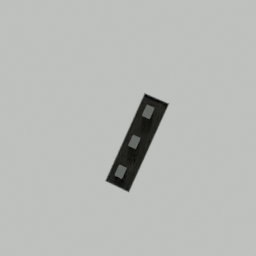
Label: architecture